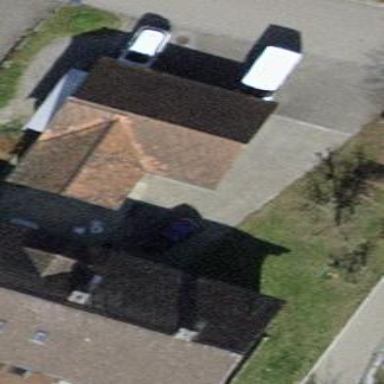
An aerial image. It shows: Group of garages.